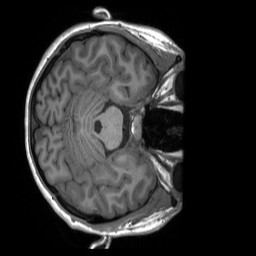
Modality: T1w
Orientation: axial
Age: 18
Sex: female
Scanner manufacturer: siemens
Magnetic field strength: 3 T
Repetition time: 2.3 s
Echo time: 0.00232 s